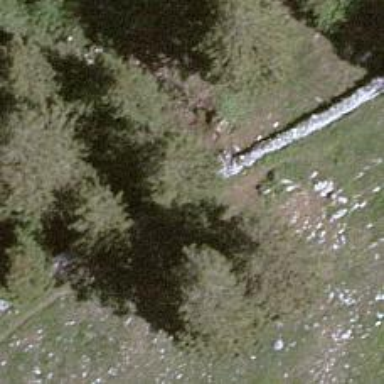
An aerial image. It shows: Wall is shown in the image.